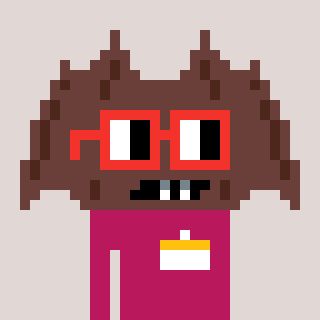
a pixel art character with square red glasses, a bat-shaped head and a darkpink-colored body on a warm background